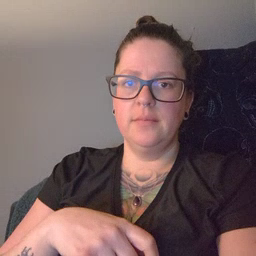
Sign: say